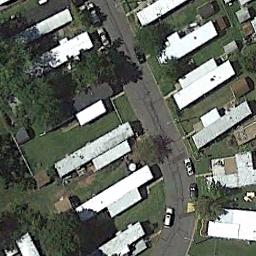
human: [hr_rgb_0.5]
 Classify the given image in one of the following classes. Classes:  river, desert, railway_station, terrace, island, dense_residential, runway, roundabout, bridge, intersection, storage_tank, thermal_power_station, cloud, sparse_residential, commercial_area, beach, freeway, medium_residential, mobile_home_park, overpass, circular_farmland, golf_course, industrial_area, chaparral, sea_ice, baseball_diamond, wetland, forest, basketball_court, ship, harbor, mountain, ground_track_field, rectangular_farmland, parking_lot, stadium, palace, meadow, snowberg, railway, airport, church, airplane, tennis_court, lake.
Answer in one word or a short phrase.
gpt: mobile_home_park